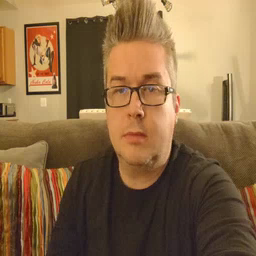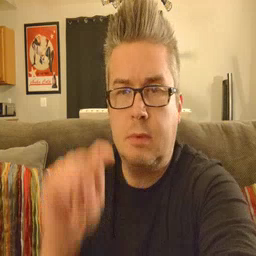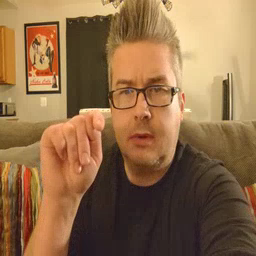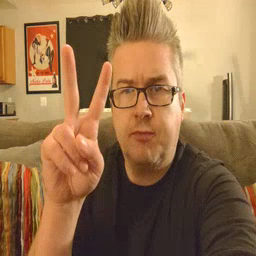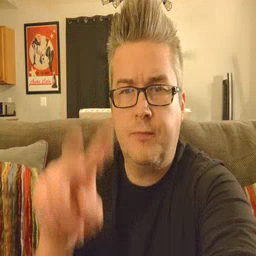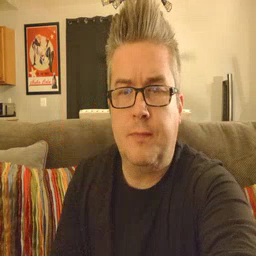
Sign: TV